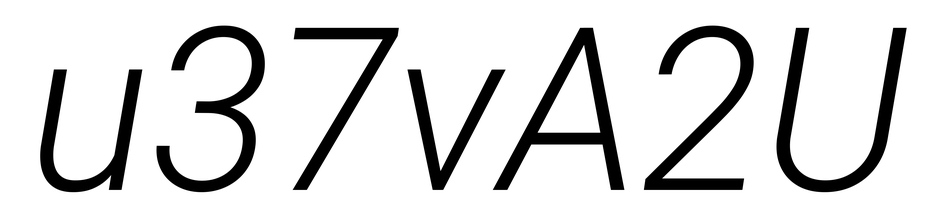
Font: Roboto-Italic_Light_Italic